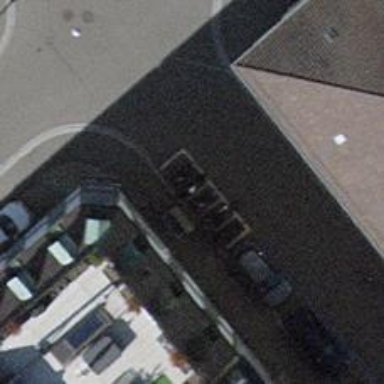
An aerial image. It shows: Bicycle parking facility.